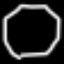
Label: octagon